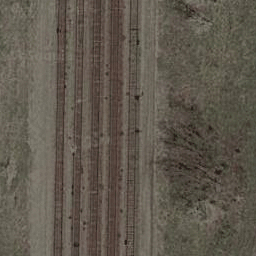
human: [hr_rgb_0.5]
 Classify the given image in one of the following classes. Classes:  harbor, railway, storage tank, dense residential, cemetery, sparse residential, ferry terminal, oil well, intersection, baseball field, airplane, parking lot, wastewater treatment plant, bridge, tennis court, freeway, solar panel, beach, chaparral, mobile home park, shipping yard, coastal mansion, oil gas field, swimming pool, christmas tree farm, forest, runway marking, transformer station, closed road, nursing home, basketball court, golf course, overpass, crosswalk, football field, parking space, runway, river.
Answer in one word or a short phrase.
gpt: railway